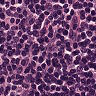
Metastatic tissue present: yes